Question: How do you fill up a directed depth first search with the time which came and time at which it left? Does it matter whether its direct or undirected for DFS?
for example

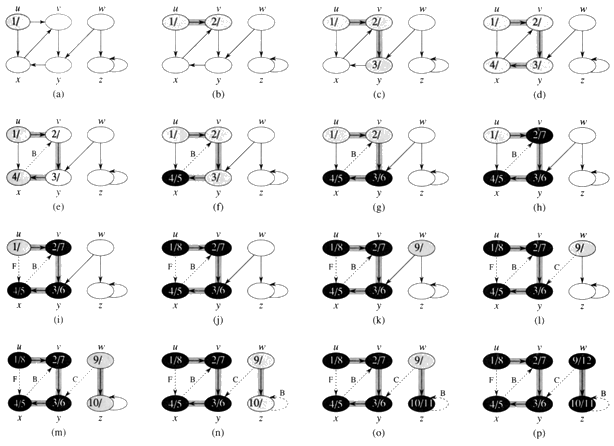
Answer: You simply keep a counter and assign-and-increase it each time you start and finish the DFS on a node. As the node to choose for starting the DFS of your picture (as it visits all the nodes in the graph and not just the ones connected to the 'U' node), you would have to create a fake node that is connected to all the nodes in the graph and call the DFS on that node.
'''
int time = 0;
HashSet<Vertex> visited = new HashSet<>();
DFS(Vertex v){
v.start = time++;
v.end = Integer.MAX_VALUE;
for(Vertex t : v.neighbors){
if(!visited.contains(t)){
visited.add(t);
DFS(t)
}
else if(t.start < v.start && t.end < v.start)
//cross edge
else if(t.start < v.start)
//back edge
else if(t.start > v.start)
//forward edge
}
v.end = time++;
}
'''